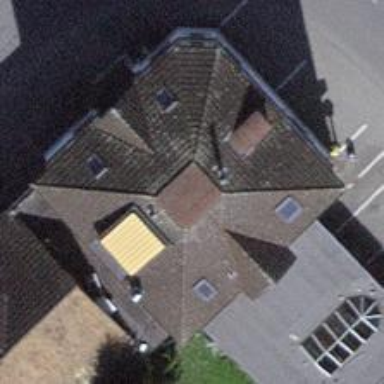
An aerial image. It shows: Restaurant.